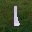
Label: 1